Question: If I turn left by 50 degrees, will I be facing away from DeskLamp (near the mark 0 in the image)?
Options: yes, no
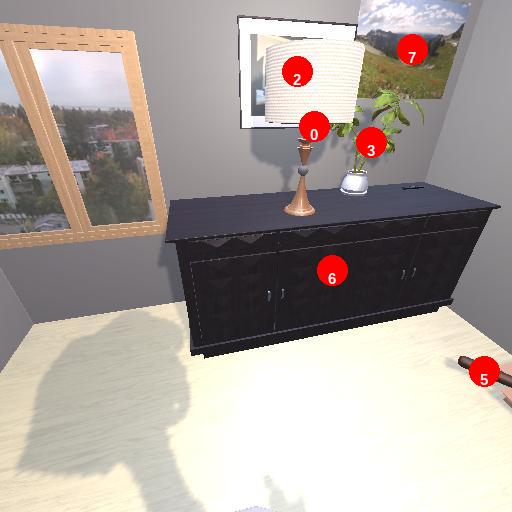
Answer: yes